Current action and preconditions to check: trajectory_clear

Your task: For each precondition in the list above, predict whether it will hold at this action.

Consider the current scene as observed from the mobile robot's camera, and analyze the predicted future states of all dynamic agents (e.g., people, animals, vehicles, or any moving entities) within the NEXT SECOND.

IMPORTANT: Only answer "very likely" if you are absolutely certain—based on strong, clear evidence—that a dynamic agent will violate the precondition in the predicted future state. Do NOT answer "very likely" for unlikely, ambiguous, or low-probability risks.

Ask yourself for each precondition: Is there a high probability, with clear and convincing evidence, that the predicted future states of any dynamic agent will interfere with the predicted future state of the currently executing action within the NEXT SECOND, causing that precondition to fail?

Assess the risk level based on these predictions. Use "likely" or "very likely" if motions create a clear risk of interference.

Use "neutral" or "improbable" if agents are nearby but their predicted paths are clearly diverging or non-conflicting.

Failure Risk Categories: "very improbable", "improbable", "neutral", "likely", "very likely"

Answer Format: Output ONLY the probability_of_failure value from these categories: "very improbable", "improbable", "neutral", "likely", "very likely"

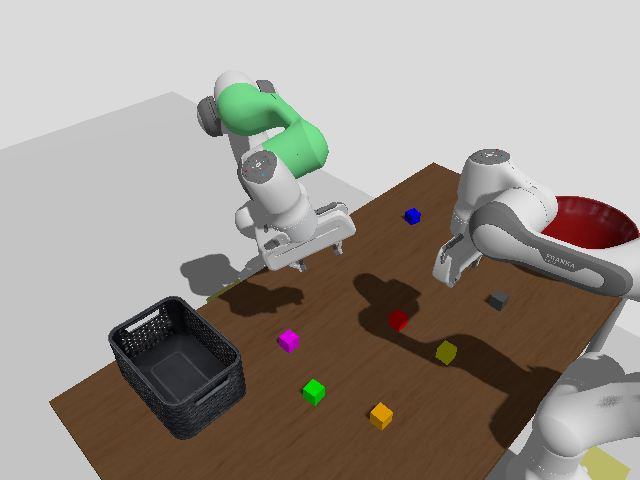

Answer: improbable